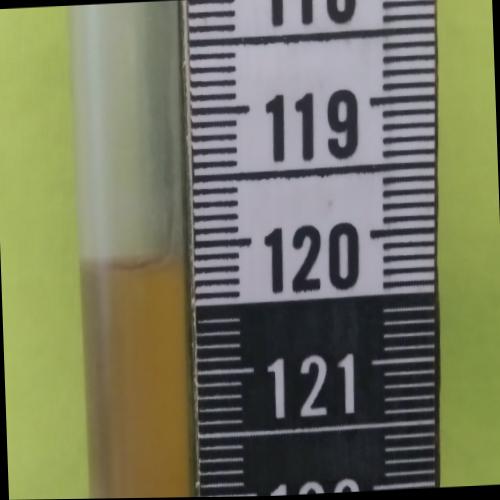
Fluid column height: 120.1 cm